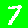
Digit: 7